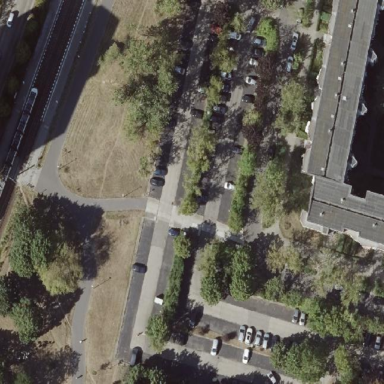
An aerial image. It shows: Parking available on the street side.